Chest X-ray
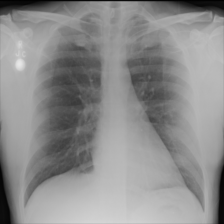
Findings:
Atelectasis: negative
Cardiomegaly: negative
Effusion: negative
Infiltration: negative
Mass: negative
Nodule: negative
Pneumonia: negative
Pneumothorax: negative
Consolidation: negative
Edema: negative
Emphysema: negative
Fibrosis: negative
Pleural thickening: negative
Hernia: negative